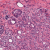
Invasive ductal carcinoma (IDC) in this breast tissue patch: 0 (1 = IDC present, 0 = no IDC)